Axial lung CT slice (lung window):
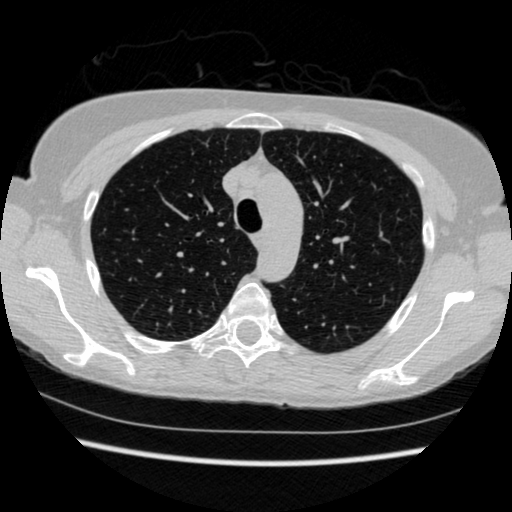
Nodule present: no